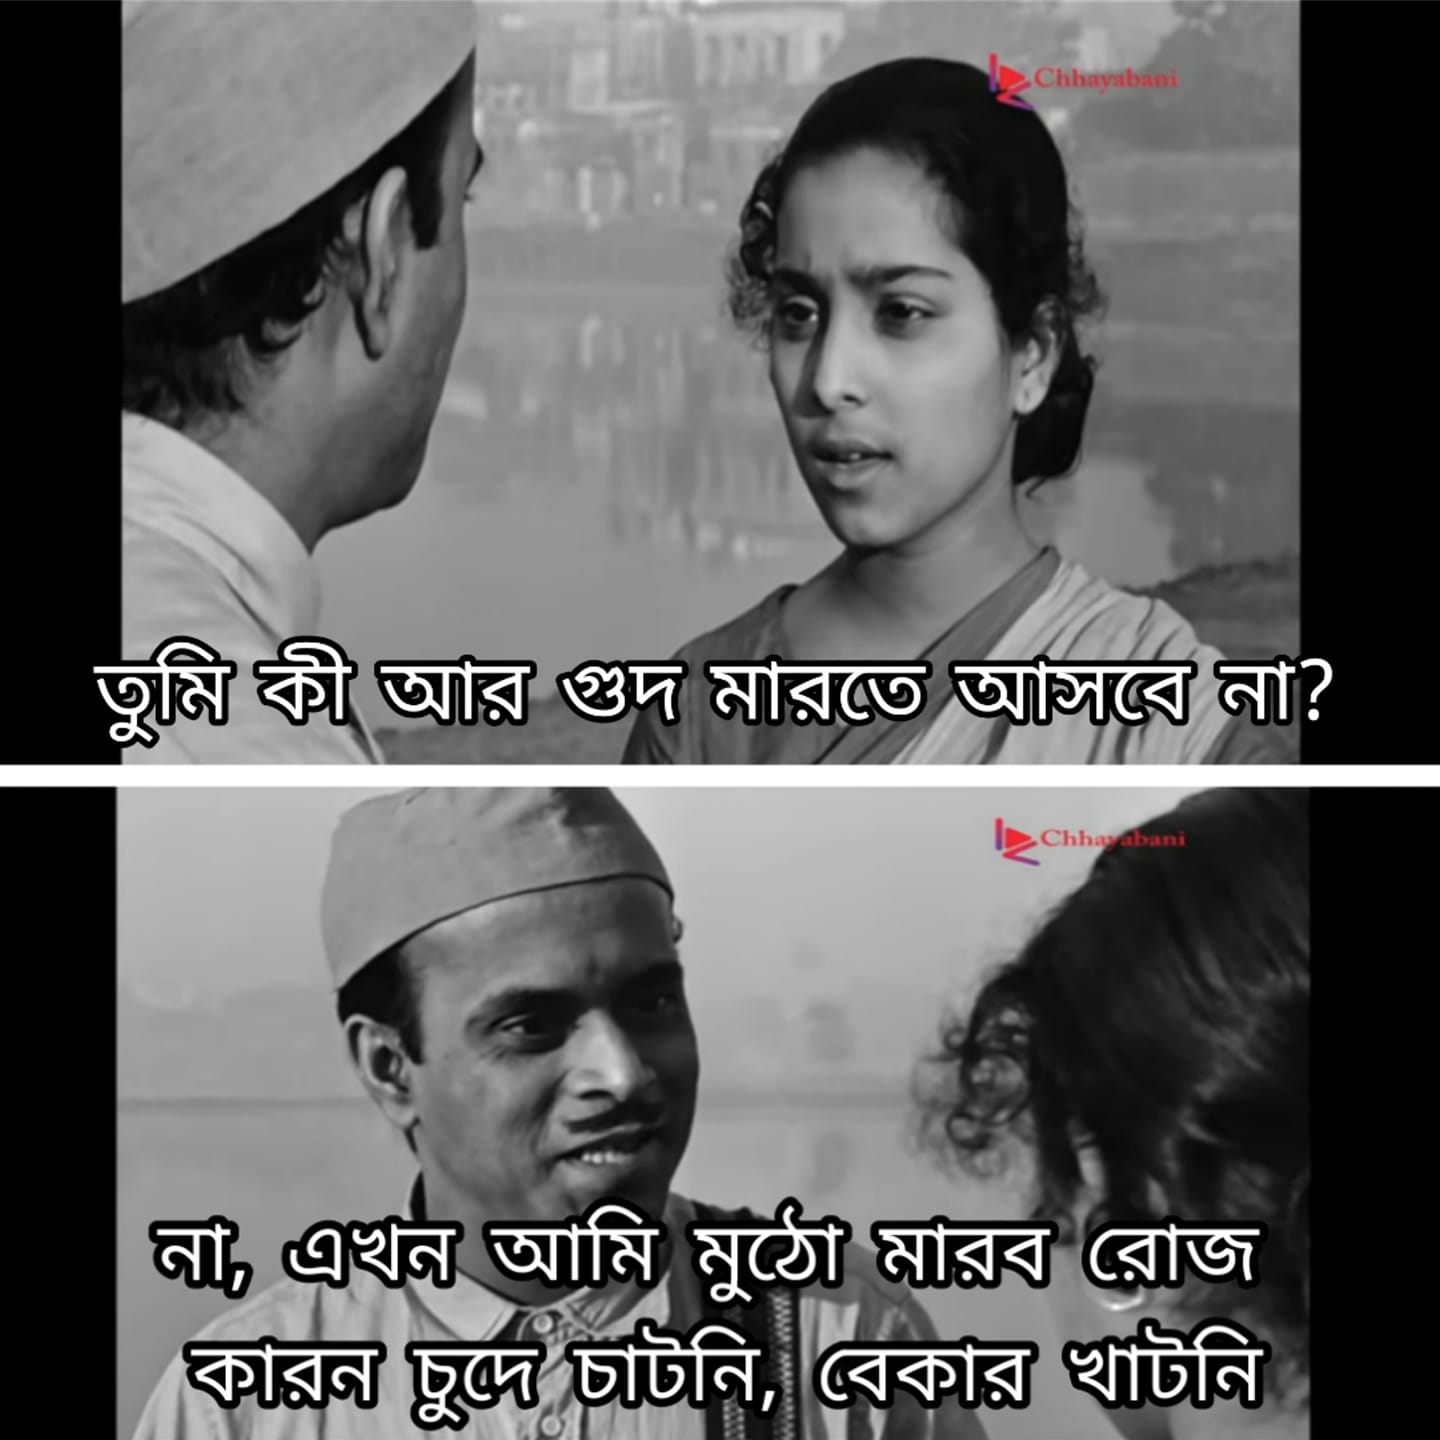
Caption: তুমি কী আর গুদ মারতে আসবে না ?      না ,  এখন আমি মুঠো মারব রোজ  কারন চুদে চাটনি , বেকার খাটনি
Label: hate